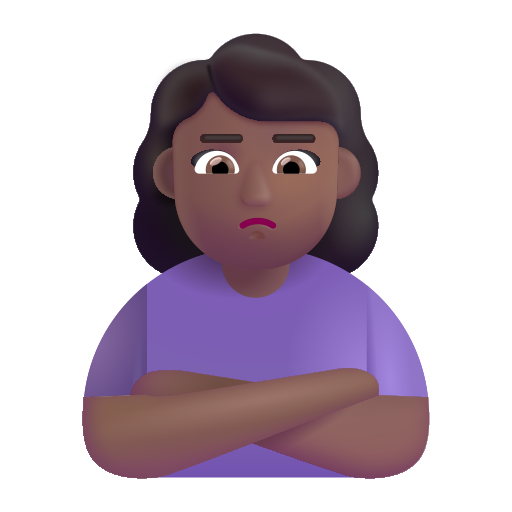
woman pouting color  dark